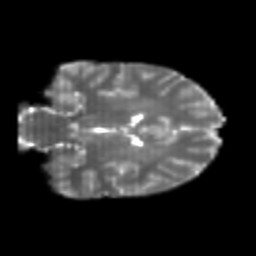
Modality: T2w
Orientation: coronal
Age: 22
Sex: female
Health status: healthy
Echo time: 0.074 s